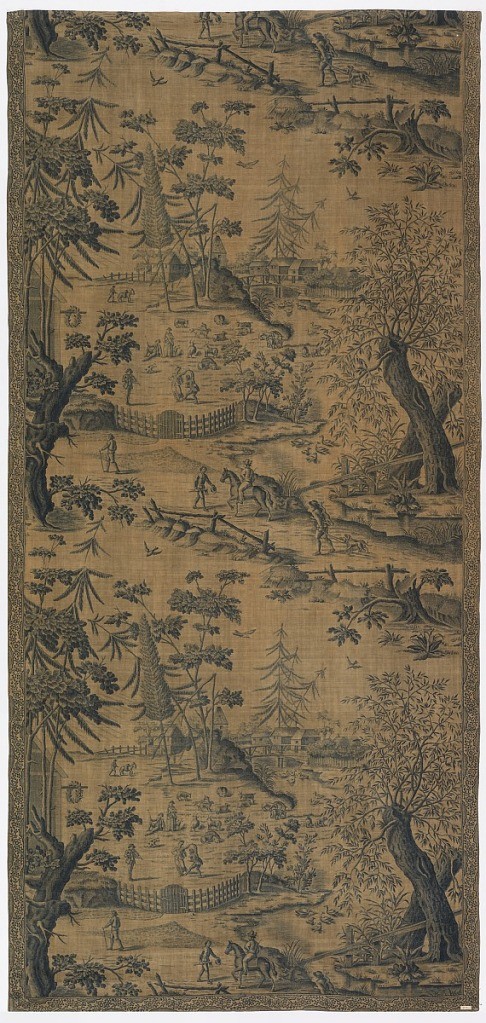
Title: Textile
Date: ca. 1790
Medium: cotton Technique: copperplate printed on plain weave
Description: Long panel of heavy off-white cotton printed in blue with a rustic scene of fields, villagers dancing, trees and a stream with buildings on either side. Trimmed by narrow blue printed braid of dark cotton. Long repeat.